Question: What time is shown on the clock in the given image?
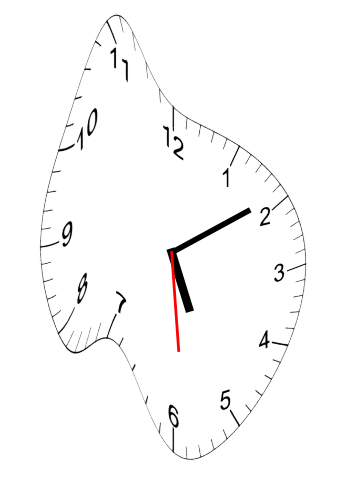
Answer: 05:09:29